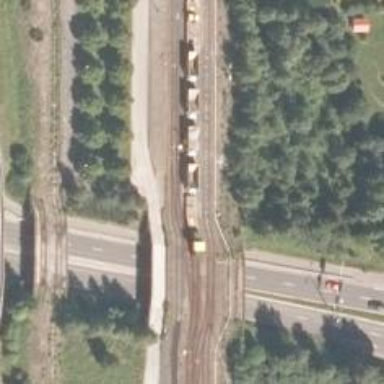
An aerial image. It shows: Railway track.